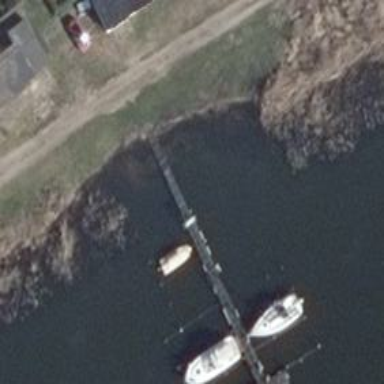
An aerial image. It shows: Man-made pier.